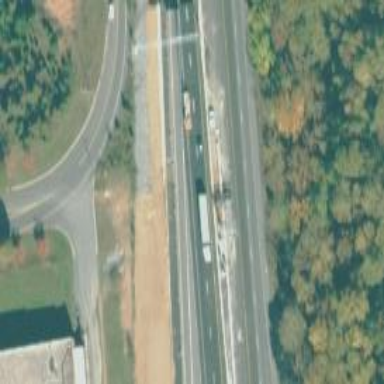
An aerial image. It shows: Toll gantry on the road.